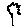
Label: tree